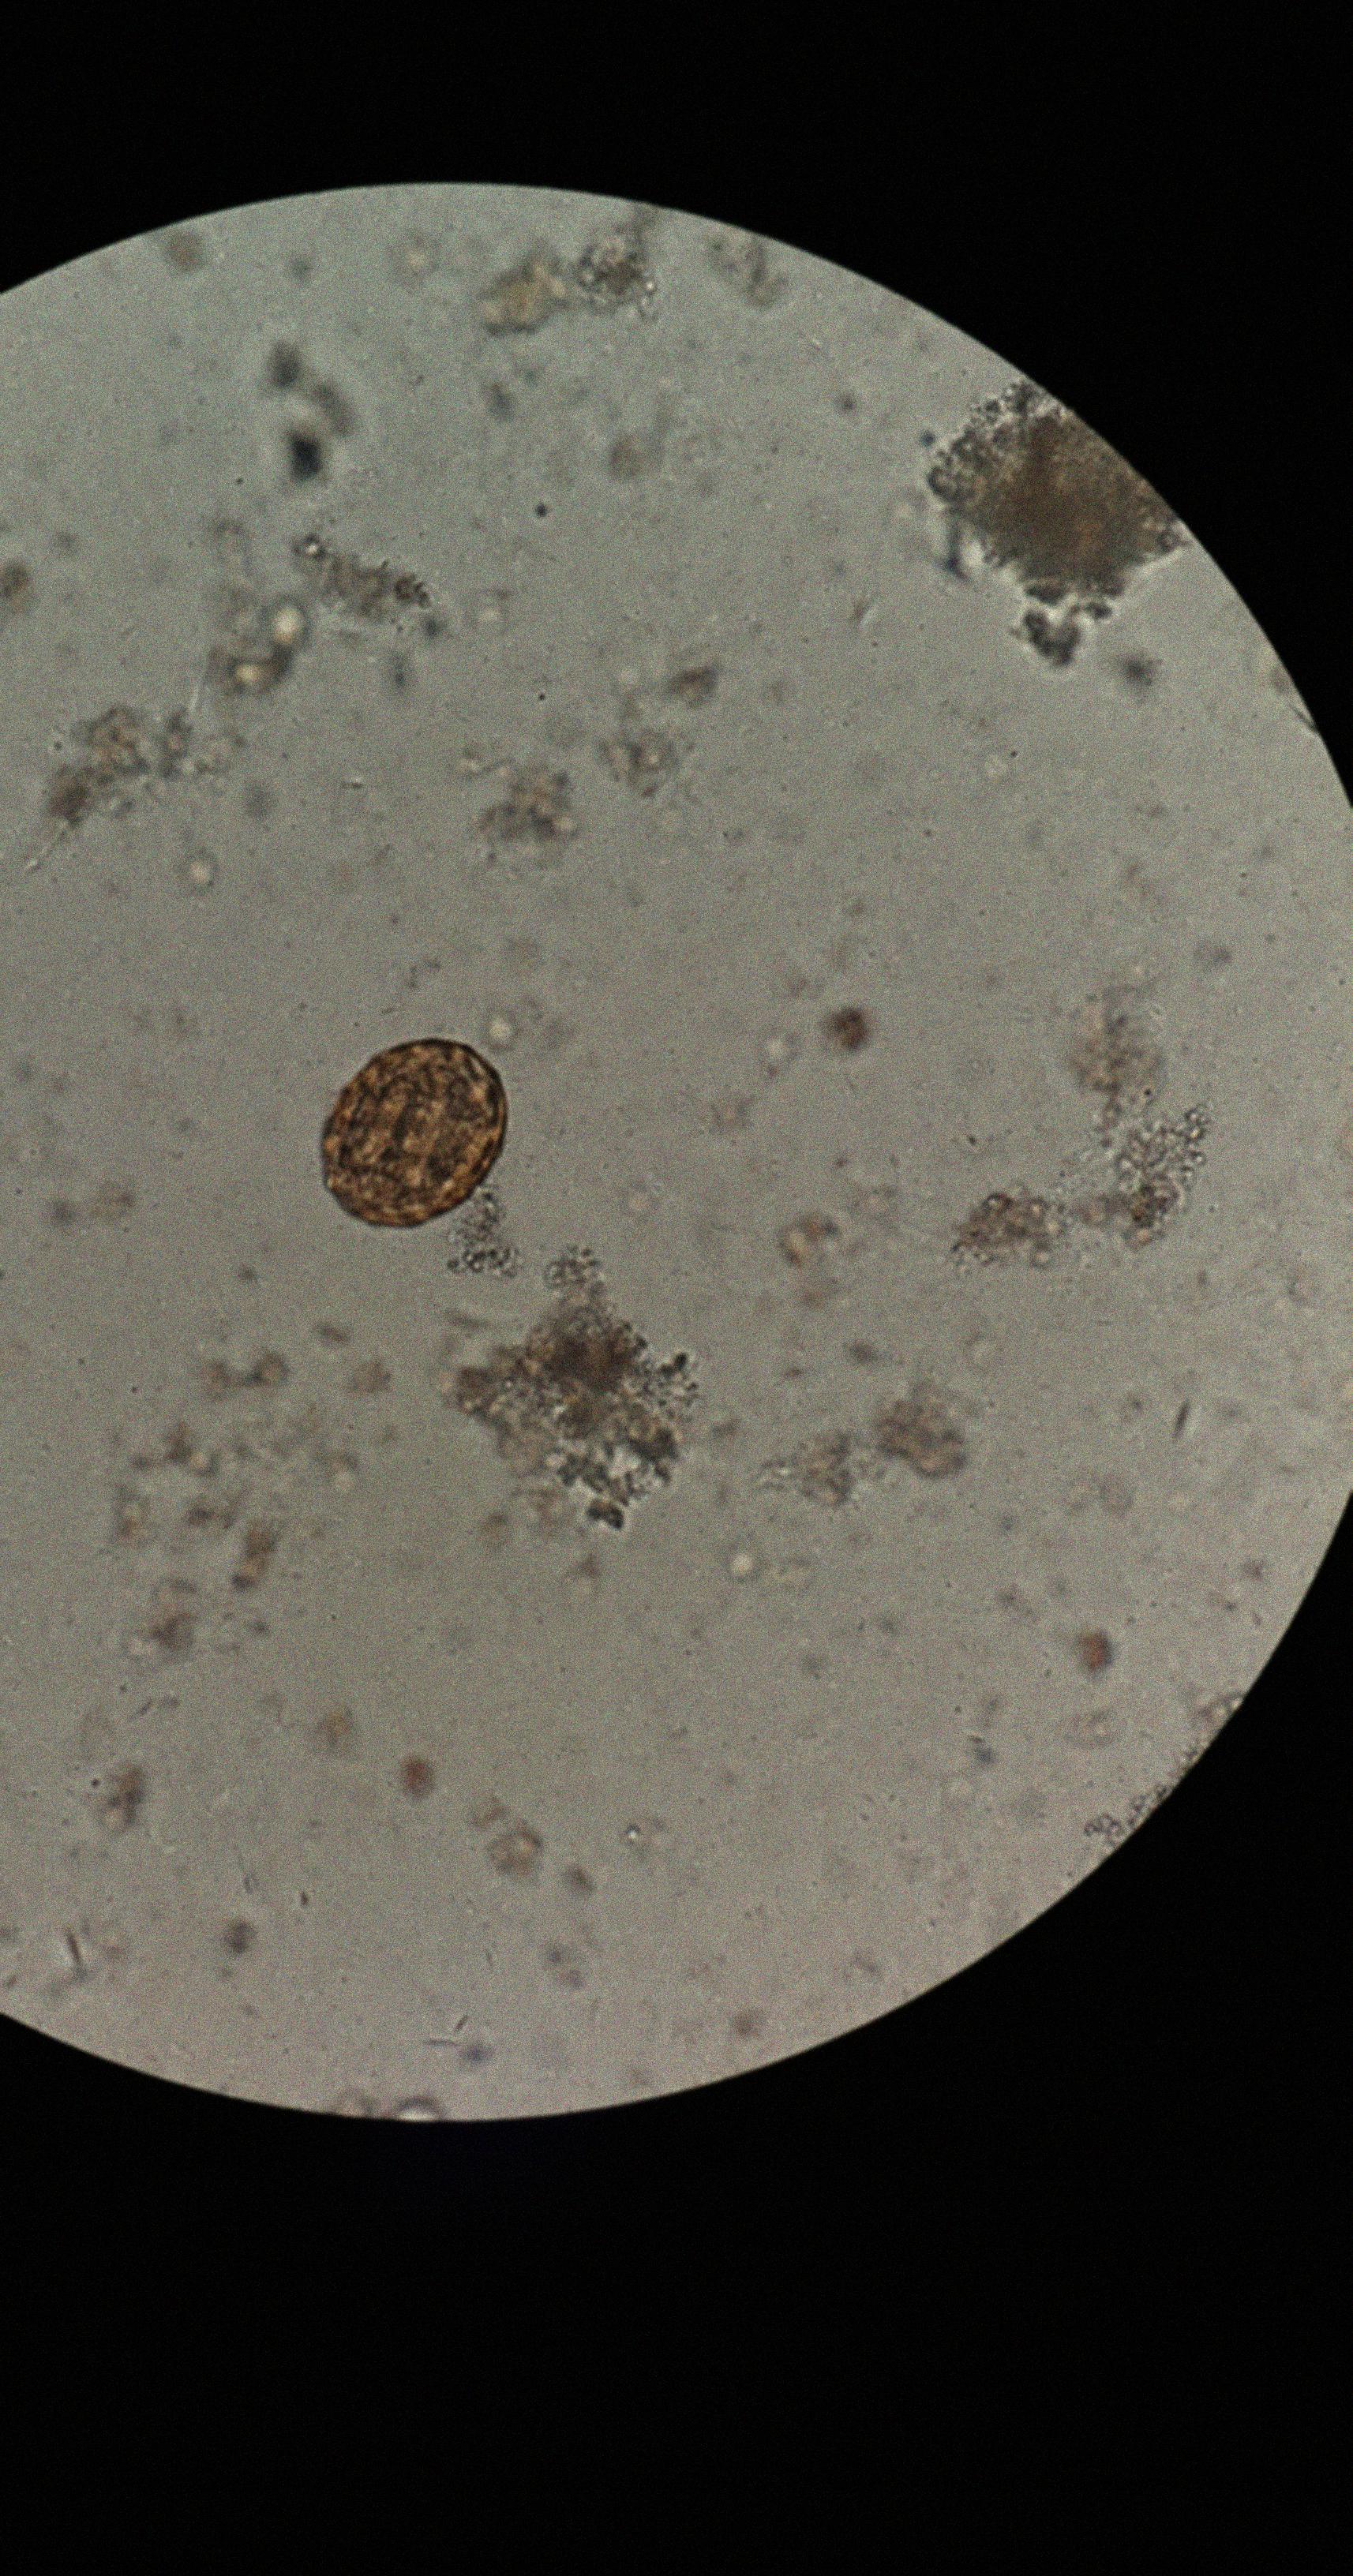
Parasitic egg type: Ascaris lumbricoides